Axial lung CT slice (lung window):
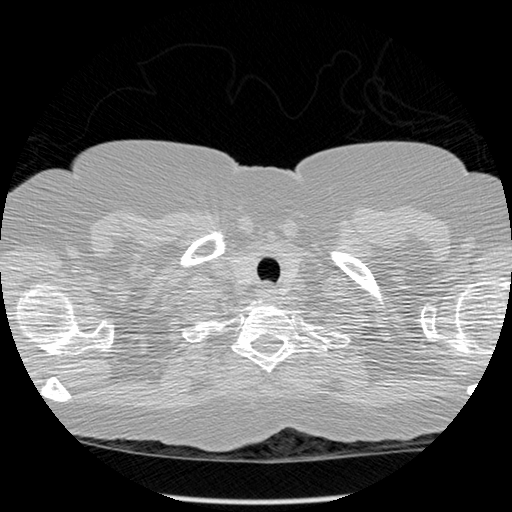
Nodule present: no